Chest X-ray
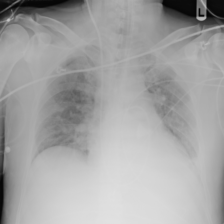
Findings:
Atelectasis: negative
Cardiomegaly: negative
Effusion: positive
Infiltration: positive
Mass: negative
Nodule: negative
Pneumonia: negative
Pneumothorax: negative
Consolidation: negative
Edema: negative
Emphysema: negative
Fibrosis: negative
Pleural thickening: negative
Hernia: negative